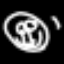
Label: octagon